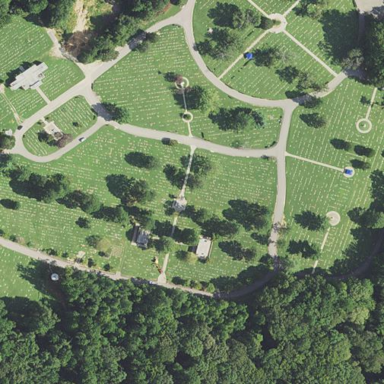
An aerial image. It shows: Cemetery.